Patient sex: M
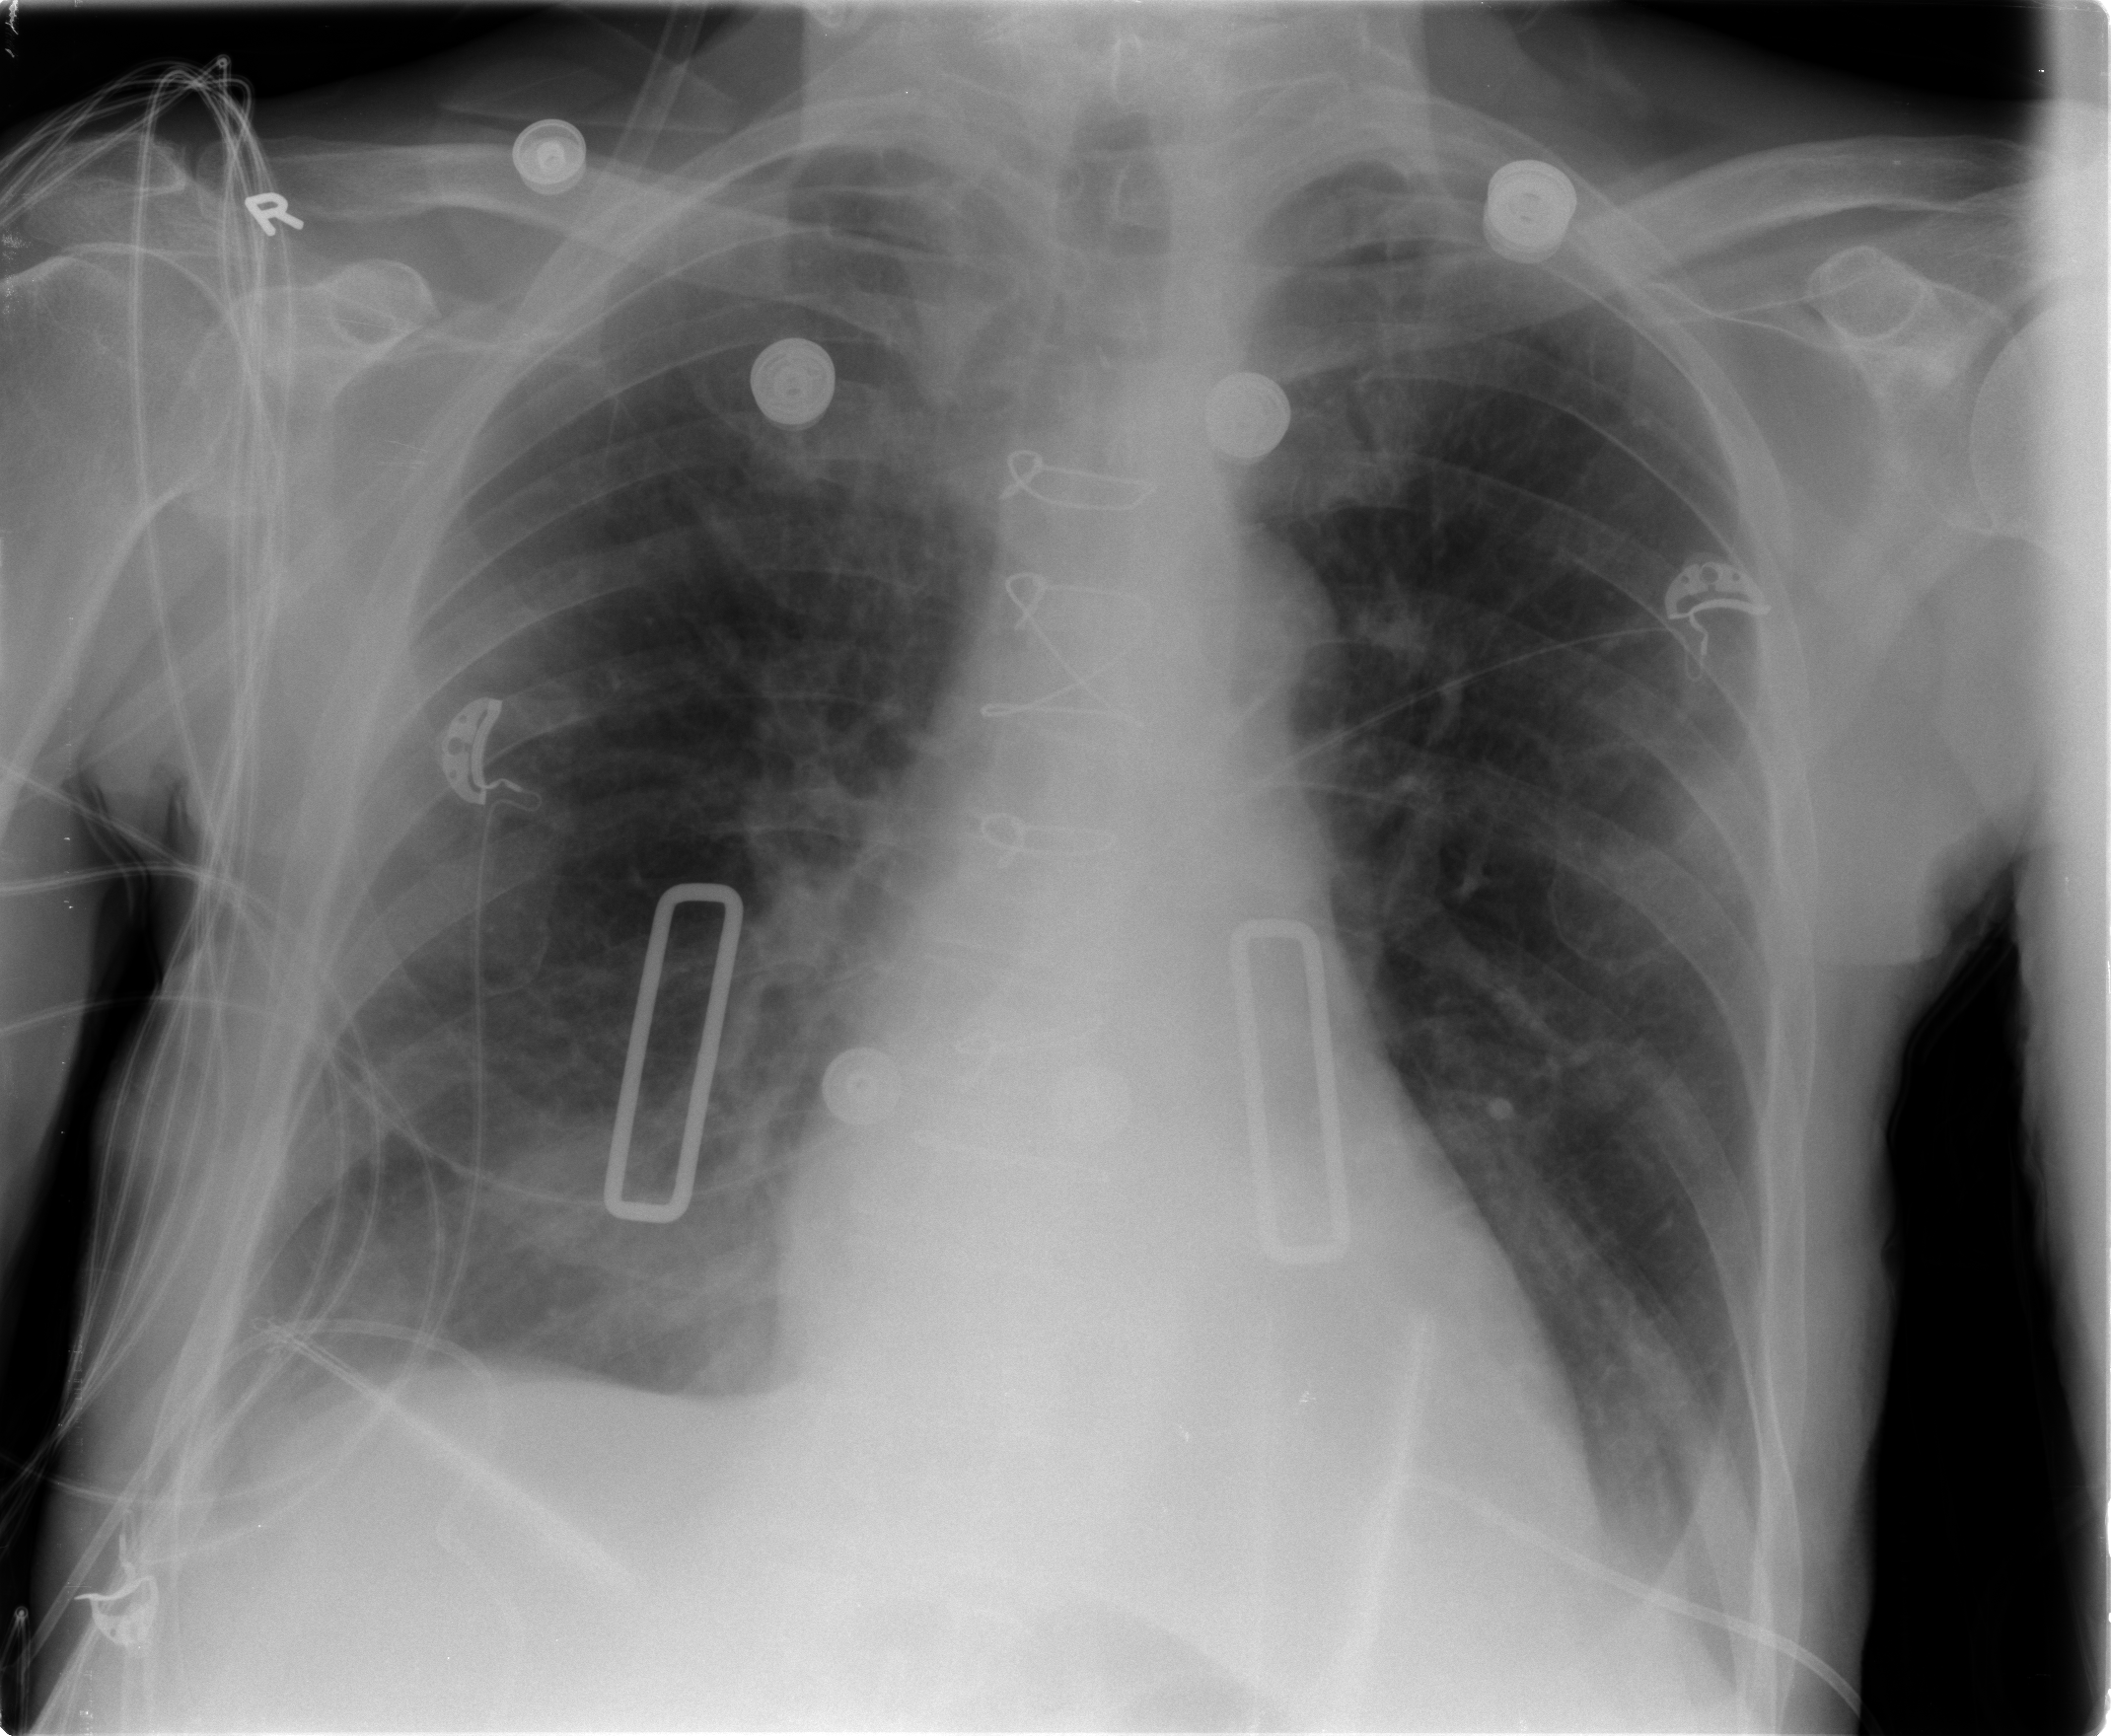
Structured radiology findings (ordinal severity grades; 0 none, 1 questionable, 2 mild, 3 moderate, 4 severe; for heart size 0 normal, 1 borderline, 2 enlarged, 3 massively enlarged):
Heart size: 2
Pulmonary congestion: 2
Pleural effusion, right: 2
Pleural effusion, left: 2
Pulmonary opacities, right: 2
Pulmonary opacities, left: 0
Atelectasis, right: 2
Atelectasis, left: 2